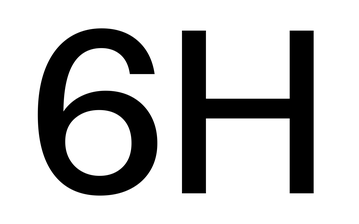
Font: InstrumentSans_Medium